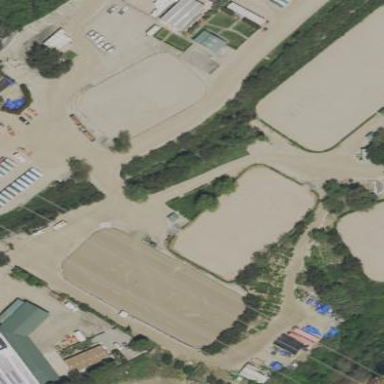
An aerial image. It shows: Equestrian sport pitch with sandy surface.